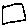
Label: square